Interaction volume radius: 5 \u00c5
Interaction volume height: 30 \u00c5
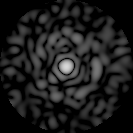
Disorder parameter: 0.8473